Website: bh-photo
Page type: address-validator
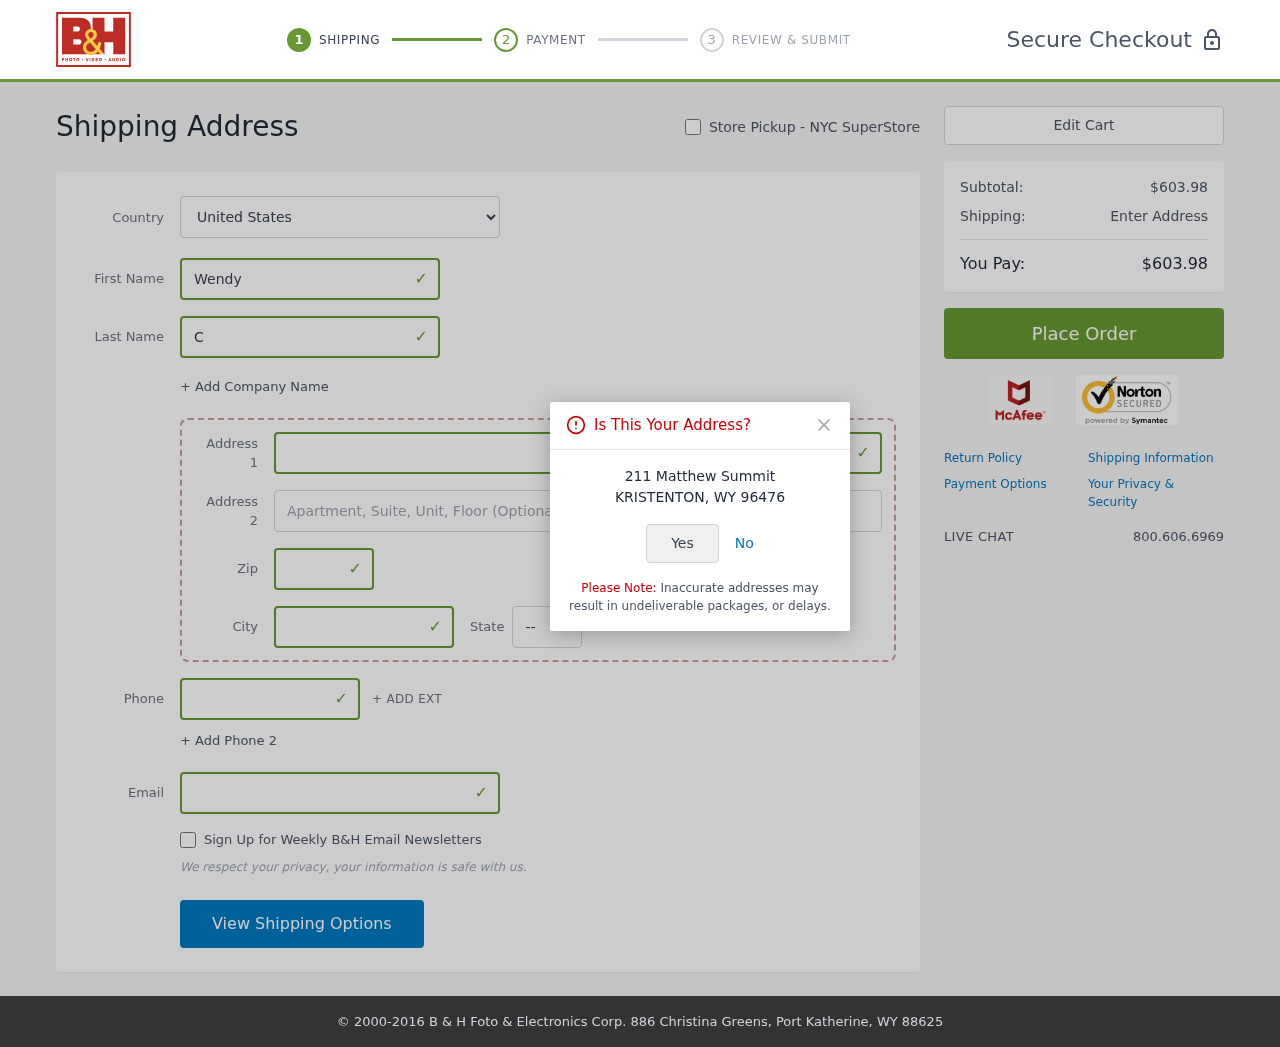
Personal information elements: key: PII_CITY
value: Kristenton
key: PII_COUNTRY
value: United States
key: PII_EMAIL
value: wendy_collins@gmail.com
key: PII_FIRSTNAME
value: Wendy
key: PII_LASTNAME
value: Collins
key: PII_PHONE
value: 2317685218
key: PII_POSTCODE
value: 96476
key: PII_STATE_ABBR
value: WY
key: PII_STREET
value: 211 Matthew Summit
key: PII_CITY_CONFIRM
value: KRISTENTON
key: PII_POSTCODE_FULL
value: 96476
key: PII_POSTCODE_NUMERIC
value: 96476
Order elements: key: ORDER_SUBTOTAL
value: $603.98
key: ORDER_TOTAL
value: $603.98